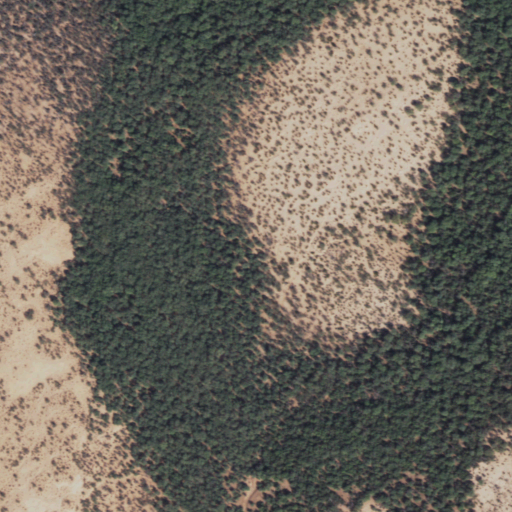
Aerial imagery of valley in Arizona named Kom Vo Valley containing woody wetlands, shrub, grassland, herbaceous wetlands, and barren land